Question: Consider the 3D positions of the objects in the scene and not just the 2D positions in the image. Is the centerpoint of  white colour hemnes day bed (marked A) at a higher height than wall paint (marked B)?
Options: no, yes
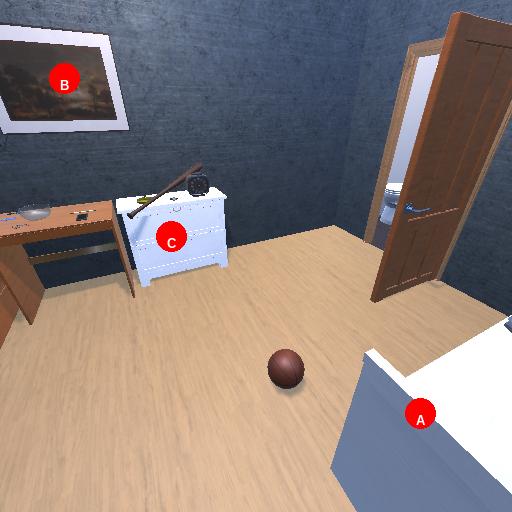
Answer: no